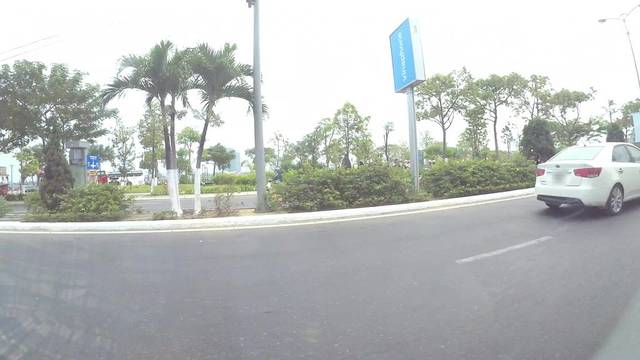
Region: Vietnam
Coordinates: 16.059, 108.223